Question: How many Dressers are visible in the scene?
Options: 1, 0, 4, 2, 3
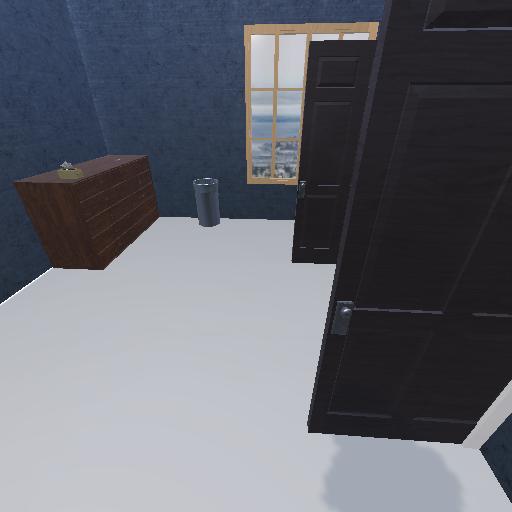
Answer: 1